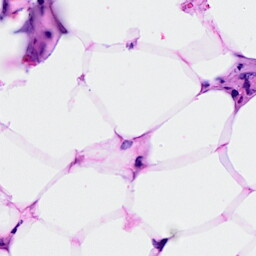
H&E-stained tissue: Breast